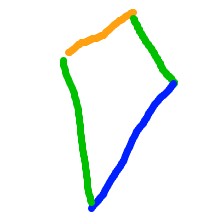
Shape: kite